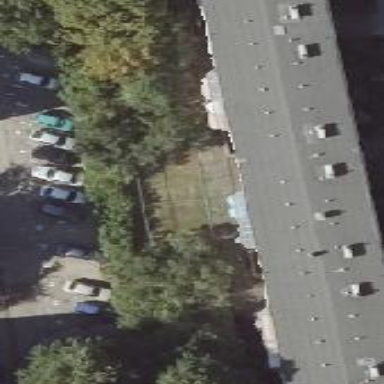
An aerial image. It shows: Flat-roofed apartment building.